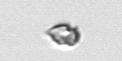
Label: Heterocapsa_rotundata